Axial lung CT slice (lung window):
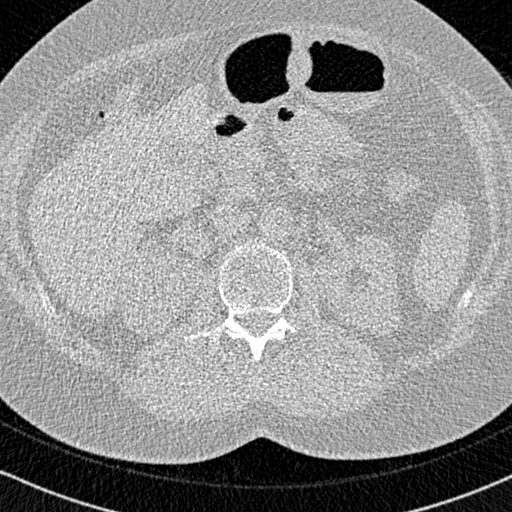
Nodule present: no